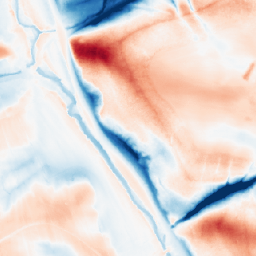
Category: classical
Decomposition family: gaussian_anisotropic
Decomposition parameters: sigma_x: 5
sigma_y: 20
Upsampling method: nearest
Upsampling parameters: scale: 4
Upsampling scale: 4